Question: I'm using 'display: inline-block' to display my posts and whenever there's a long name, which needs to break on to a second line it pushes the next 'li' down. I'm not exactly sure why it does this?

Code:
'''
<li>
<div class="thumbnail"></div>
<div class="title"></div>
</li>
'''
---
'''
.li {
display: inline-block;
margin: 7px;
padding-bottom: 40px;
}
.thumbnail {
width: 240px;
height: 240px;
overflow: hidden;
background-position: center center;
background-size: cover;
}
.title {
padding-top: 10px;
max-width: 240px;
text-align: center;
letter-spacing: 1px;
text-transform: uppercase;
font-family: 'MavenProMedium';
font-size: 18px;
}
'''
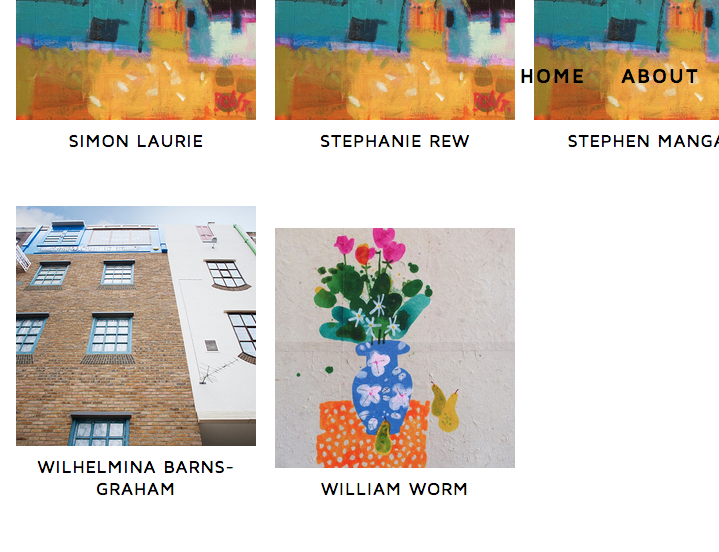
Answer: Simply put 'vertical-align: top' on your 'li's.
It happens because an inline-block element is, well, inline. It behaves in an inline way (besides also having block properties like "box-model"), so stuff like 'line-height', 'vertical-align', 'text-align', etc. have their effect on it.